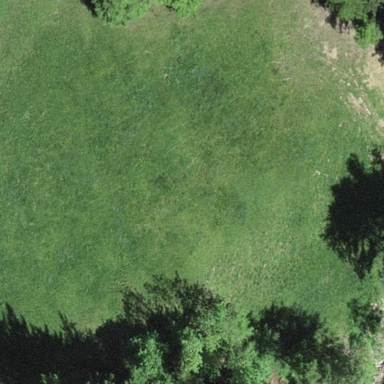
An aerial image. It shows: Beautiful meadow.